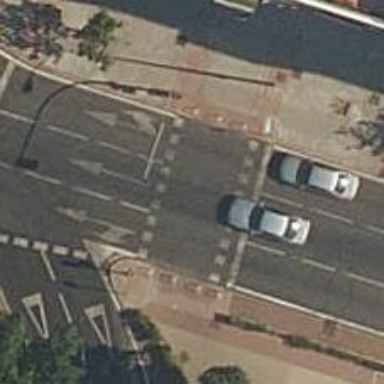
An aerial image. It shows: Unmarked crossing on the road.